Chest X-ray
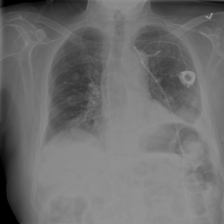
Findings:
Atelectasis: negative
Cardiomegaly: negative
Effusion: negative
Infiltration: negative
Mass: negative
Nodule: positive
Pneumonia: negative
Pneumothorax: positive
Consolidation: positive
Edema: negative
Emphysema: negative
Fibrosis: negative
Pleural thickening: negative
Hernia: negative